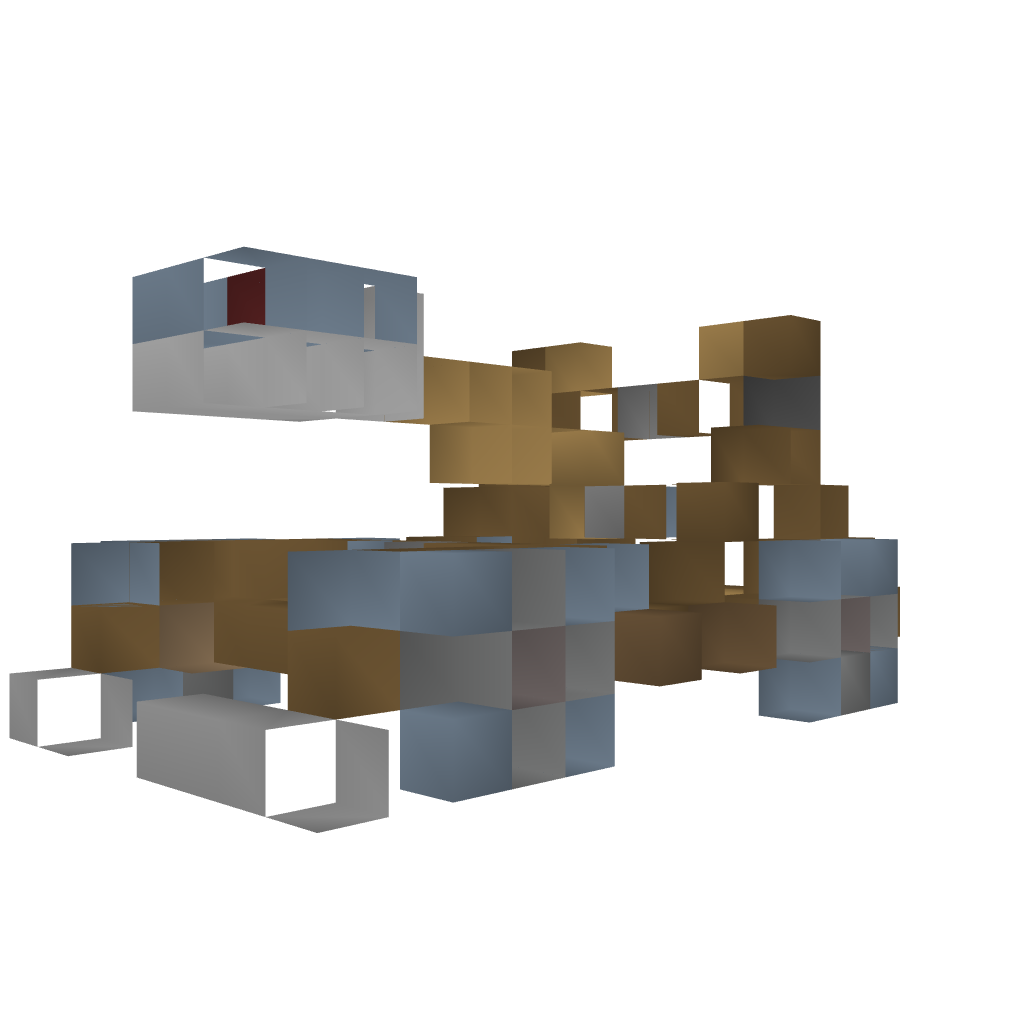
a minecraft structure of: catapult